Field crop: maize
Growth stage: 1
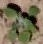
Species: chenopodium